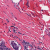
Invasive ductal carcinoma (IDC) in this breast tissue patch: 0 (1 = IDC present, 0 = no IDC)